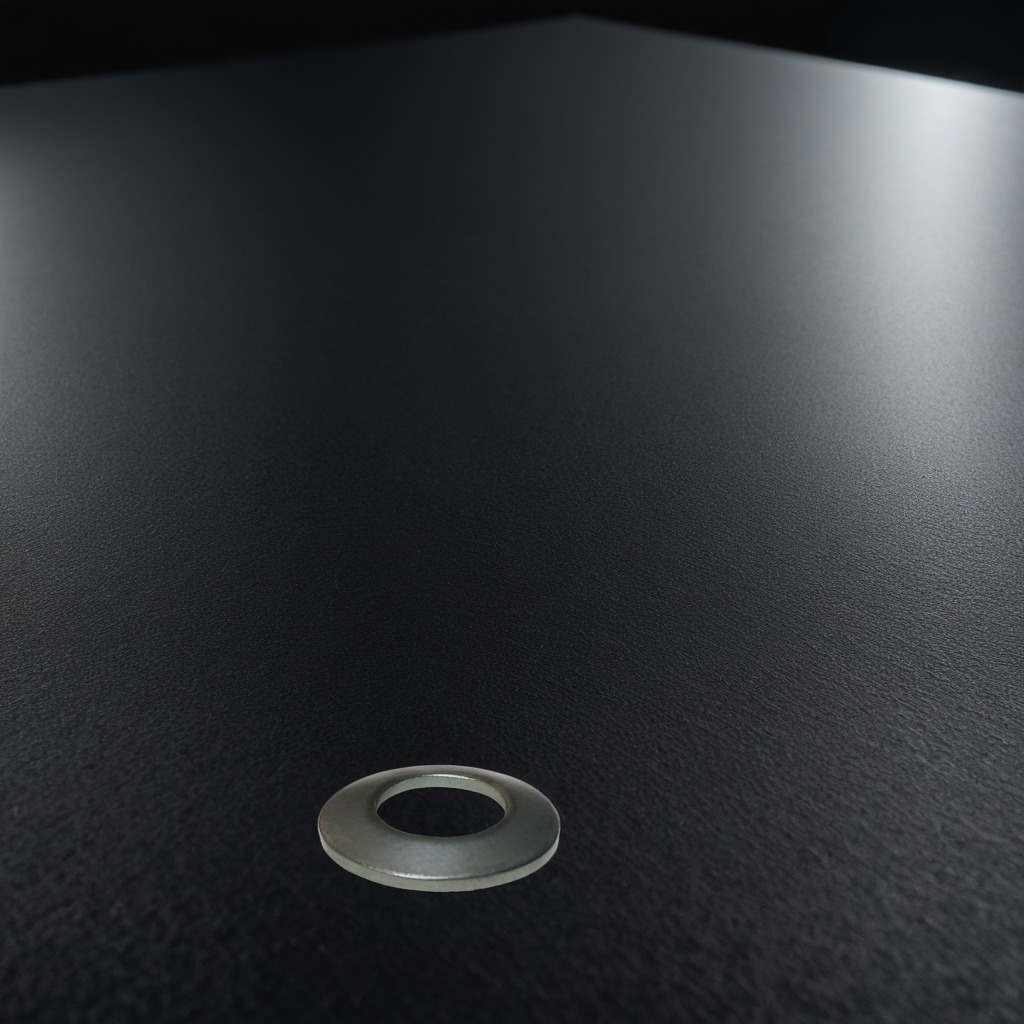
A flat metal washer lying on a clean granite tabletop covered with a black rubber mat inside a workshop at night dim ambient light soft shadows worn but beneath the mat